Brain MRI, t2w sequence, axial 2D slice.
Patient: age 37, sex M, weight 90 kg, height 1.9 m
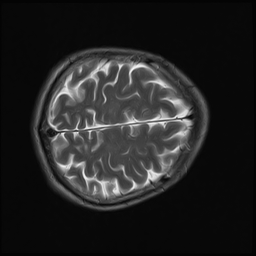